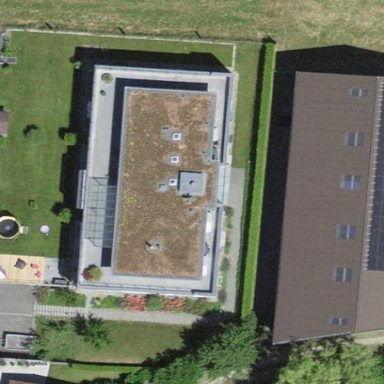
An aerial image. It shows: Residential building.